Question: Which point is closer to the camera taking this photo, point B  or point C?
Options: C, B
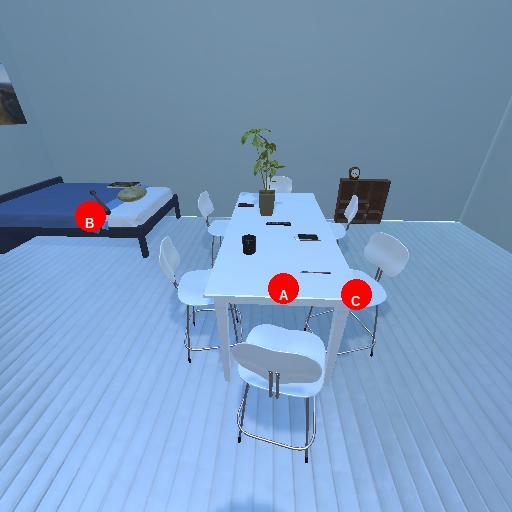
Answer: C